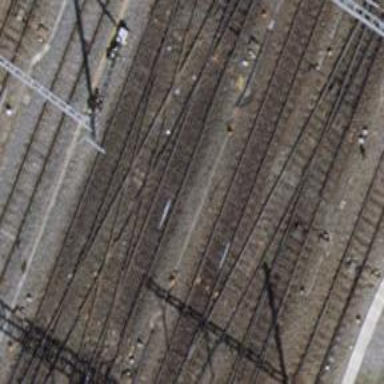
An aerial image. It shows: Railway crossing.